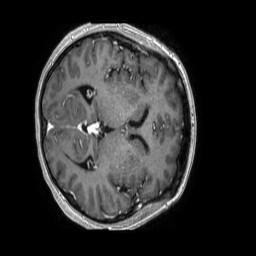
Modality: T1w
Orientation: axial
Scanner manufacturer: philips
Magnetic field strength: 1.5 T
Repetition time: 0.007266 s
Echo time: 0.00331 s